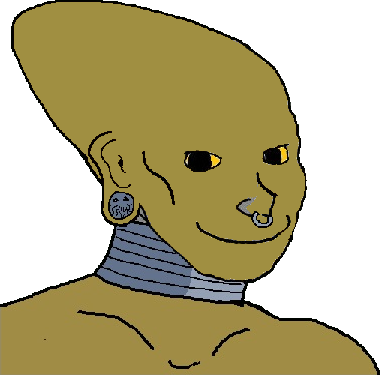
Label: 5_Alien